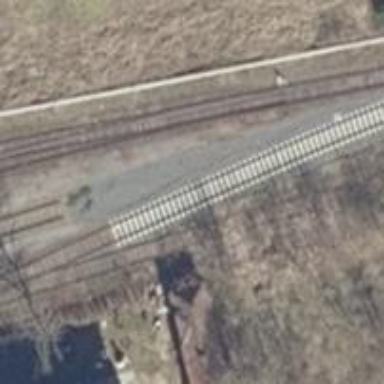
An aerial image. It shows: Railway signal positioned in the track.